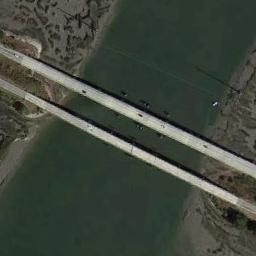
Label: bridge